Interaction volume radius: 5 \u00c5
Interaction volume height: 15 \u00c5
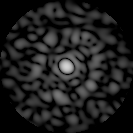
Disorder parameter: 0.8214